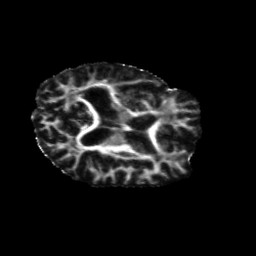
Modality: FA
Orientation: axial
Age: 68
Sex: male
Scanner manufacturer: siemens
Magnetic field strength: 3 T
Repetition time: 5.25 s
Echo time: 0.08 s